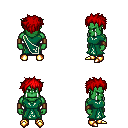
a pixel art fantasy rpg character, male body template, orc, green skin, sash dress, red pants, red bedhead hairstyle, leather bracers, gold boots, four views (front, back, left, right), 2x2 character sprite sheet, small pixel art, hard edges, no anti-aliasing